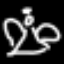
Label: angel